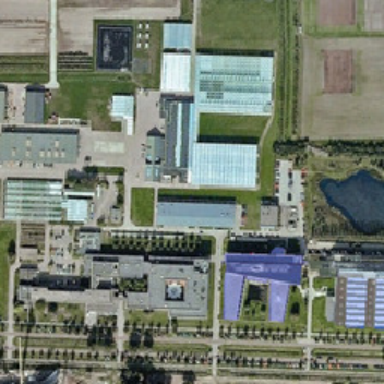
There is a grass in the school .